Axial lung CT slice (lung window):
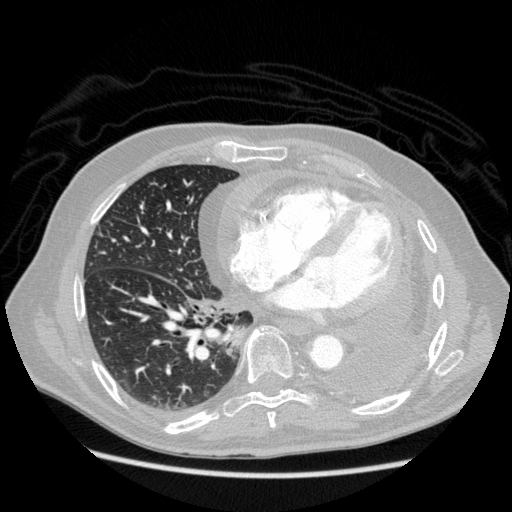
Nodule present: no